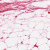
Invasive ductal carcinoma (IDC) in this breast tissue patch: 0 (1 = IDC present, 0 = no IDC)